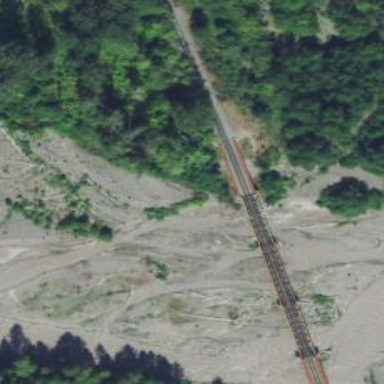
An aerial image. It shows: Preserved railway bridge with rails.